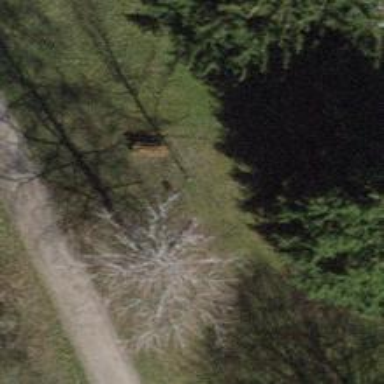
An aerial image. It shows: Bench for seating.